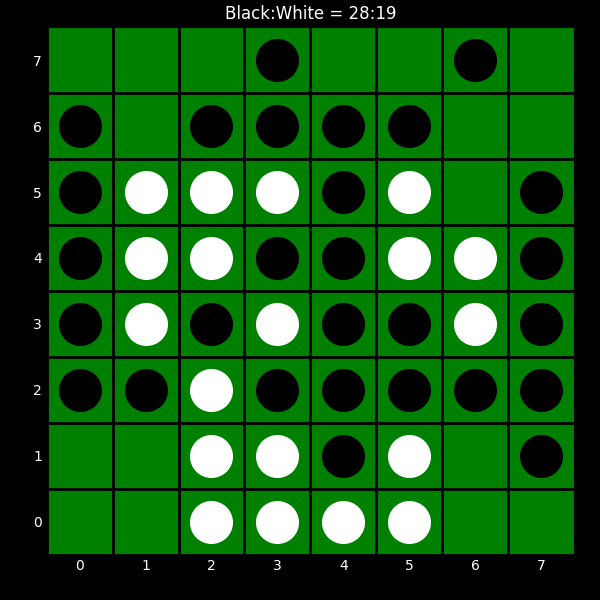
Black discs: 28
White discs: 19